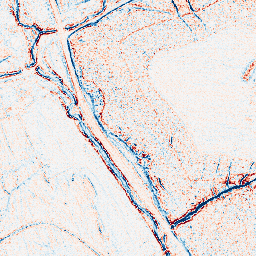
Category: edge_preserving
Decomposition family: bilateral
Decomposition parameters: d: 5
sigma_color: 75
sigma_space: 50
Upsampling method: nearest
Upsampling parameters: scale: 2
Upsampling scale: 2